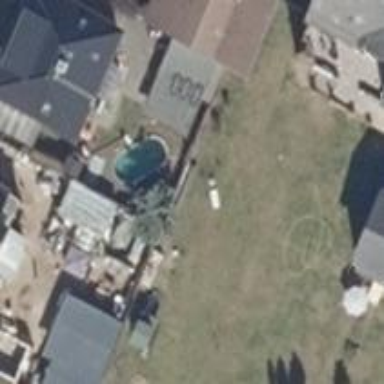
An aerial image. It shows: Swimming pool located in leisure land.